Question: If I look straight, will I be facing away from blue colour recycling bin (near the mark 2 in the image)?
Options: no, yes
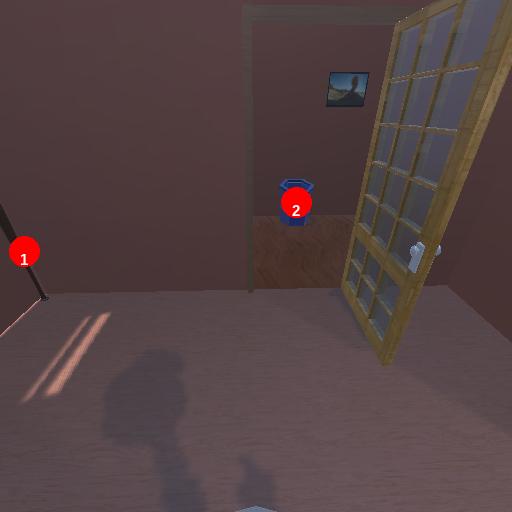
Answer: no